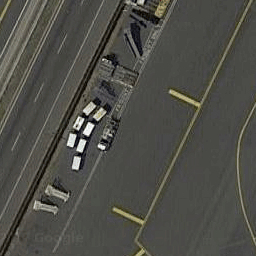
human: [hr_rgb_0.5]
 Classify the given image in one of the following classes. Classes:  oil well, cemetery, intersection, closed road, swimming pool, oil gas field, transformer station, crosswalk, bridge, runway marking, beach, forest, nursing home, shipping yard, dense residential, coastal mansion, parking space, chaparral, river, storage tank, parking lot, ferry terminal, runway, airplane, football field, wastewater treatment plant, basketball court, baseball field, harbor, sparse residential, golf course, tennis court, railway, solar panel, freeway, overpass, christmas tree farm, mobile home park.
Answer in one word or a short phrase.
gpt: runway marking